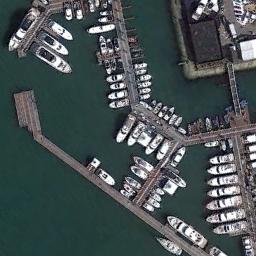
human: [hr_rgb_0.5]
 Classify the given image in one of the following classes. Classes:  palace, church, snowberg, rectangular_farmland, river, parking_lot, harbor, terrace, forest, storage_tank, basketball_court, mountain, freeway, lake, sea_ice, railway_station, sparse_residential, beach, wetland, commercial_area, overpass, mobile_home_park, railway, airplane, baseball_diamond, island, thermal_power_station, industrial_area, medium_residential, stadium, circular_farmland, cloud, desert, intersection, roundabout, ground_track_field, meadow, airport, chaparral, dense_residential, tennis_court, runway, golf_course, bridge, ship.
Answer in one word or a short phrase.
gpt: harbor